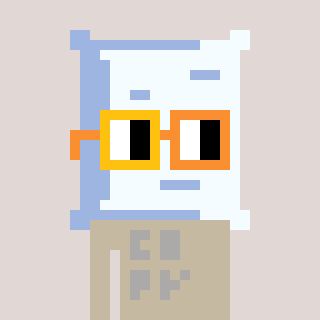
a pixel art character with square yellow and orange glasses, a pillow-shaped head and a bege-colored body on a warm background